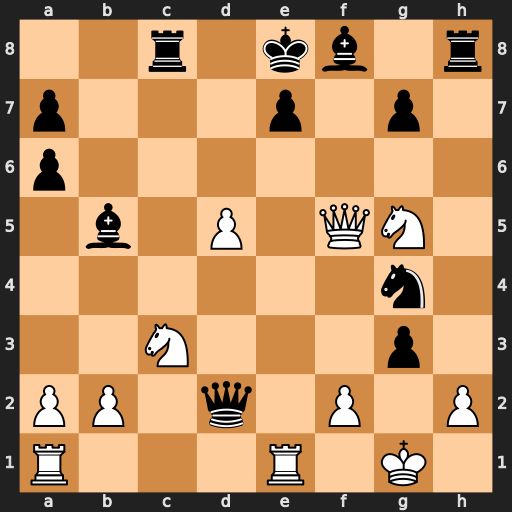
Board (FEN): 2r1kb1r/p3p1p1/p7/1b1P1QN1/6n1/2N3p1/PP1q1P1P/R3R1K1
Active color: w
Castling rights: k
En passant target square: -
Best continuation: Qxc8#